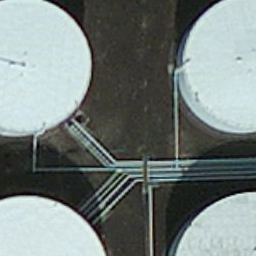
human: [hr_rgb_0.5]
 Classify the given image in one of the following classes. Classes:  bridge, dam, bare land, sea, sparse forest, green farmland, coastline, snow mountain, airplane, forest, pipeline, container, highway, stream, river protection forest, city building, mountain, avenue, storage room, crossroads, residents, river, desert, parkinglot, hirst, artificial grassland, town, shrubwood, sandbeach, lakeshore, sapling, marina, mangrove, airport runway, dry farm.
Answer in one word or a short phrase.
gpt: storage room